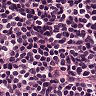
Metastatic tissue present: no